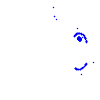
Particle: electron